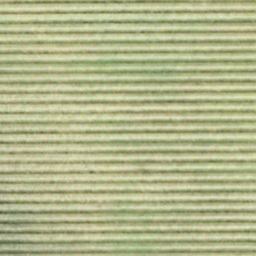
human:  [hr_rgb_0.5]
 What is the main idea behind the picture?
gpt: farmland